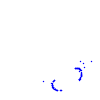
Particle: kaon